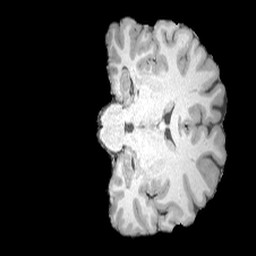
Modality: T1w
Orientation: coronal
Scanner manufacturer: siemens
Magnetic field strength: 3 T
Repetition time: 2.08 s
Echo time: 0.00464 s